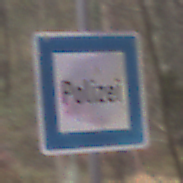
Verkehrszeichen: Polizei
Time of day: Midday
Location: Outdoor (Nature)
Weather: Overcast
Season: Autumn
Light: Natural